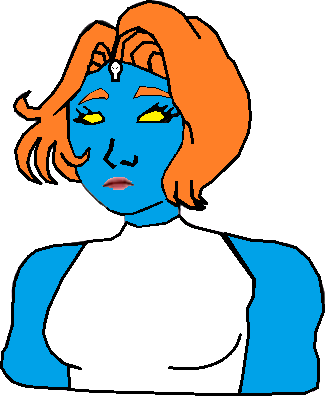
Label: 5_Doomer_Girl